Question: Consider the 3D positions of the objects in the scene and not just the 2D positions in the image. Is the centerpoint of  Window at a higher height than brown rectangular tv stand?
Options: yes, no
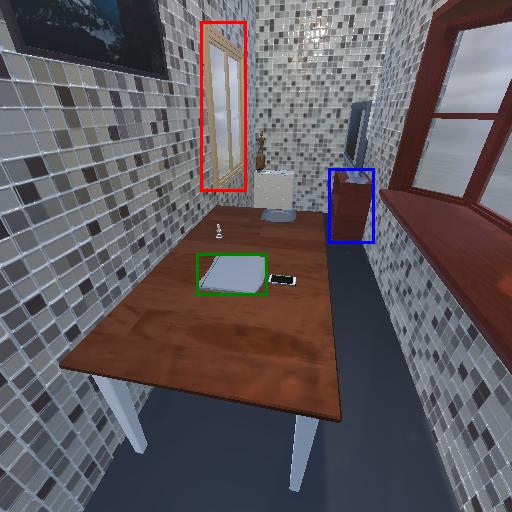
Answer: yes